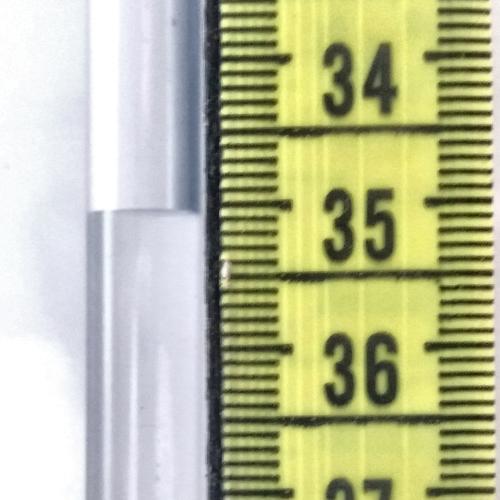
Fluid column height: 35.1 cm